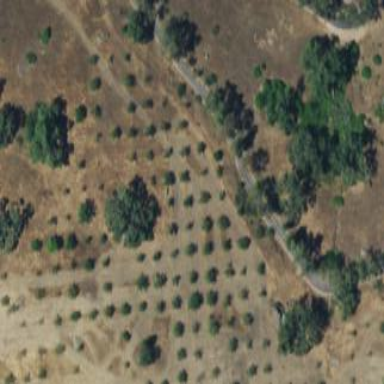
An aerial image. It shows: Orchard.